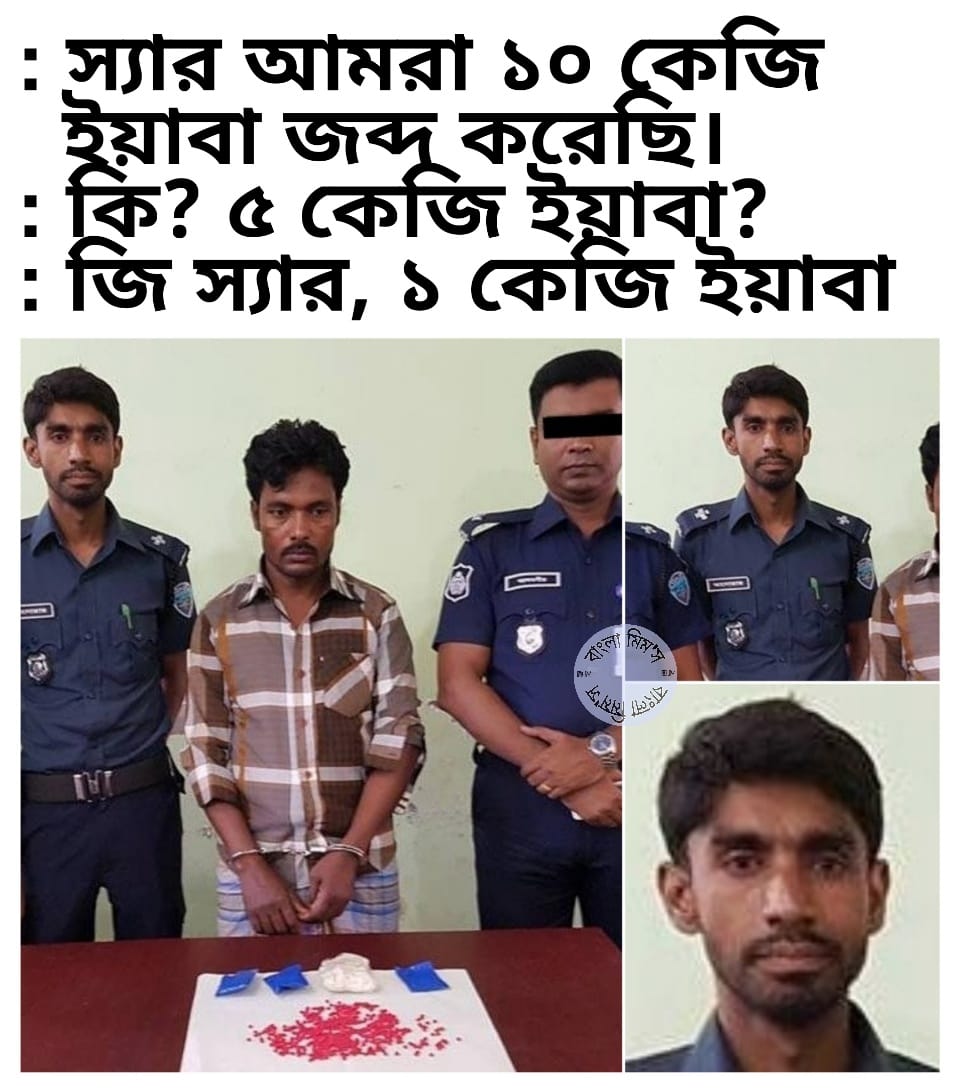
Caption: : স্যার আমরা ১০ কেজি ইয়াবা জব্দ করেছি ।    : কি? ৫ কেজি ইয়াবা ?   : জি স্যার, ১ কেজি ইয়াবা
Label: hate